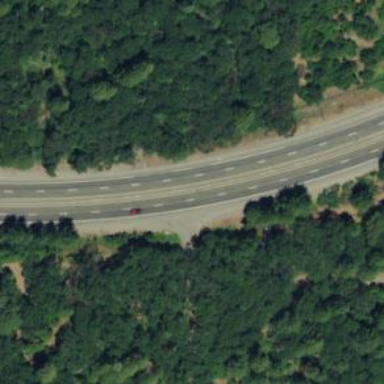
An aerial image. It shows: Trunk highway with expressway features.